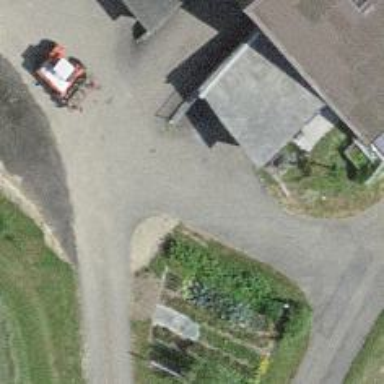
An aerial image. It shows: Farm.